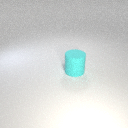
large cyan rubber cylinder